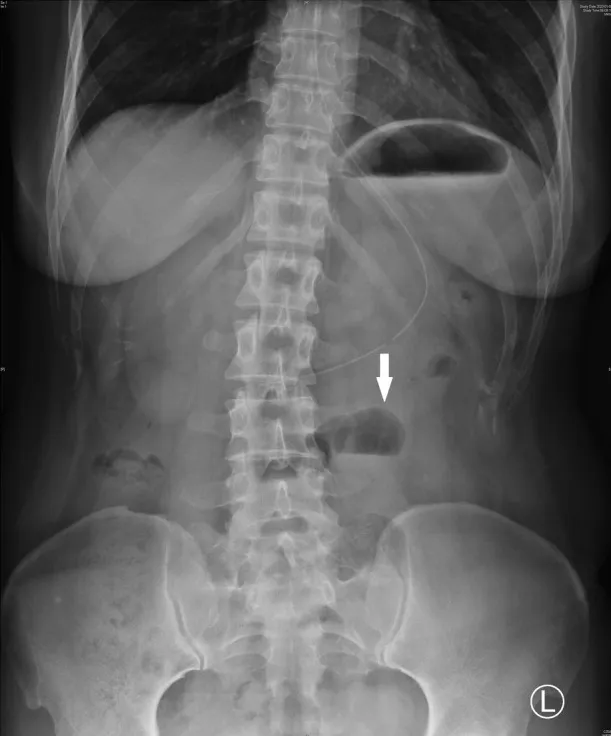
Abdominal X-ray imaging showed gas-liquid level in the mid-abdomen (white arrow).
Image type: radiology (x_ray)